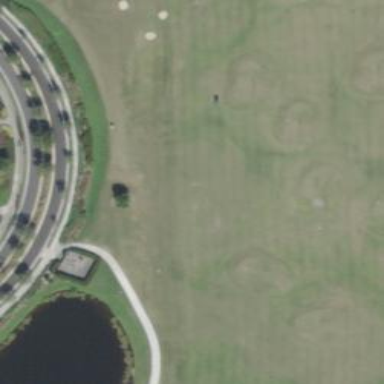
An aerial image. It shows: Golf course.